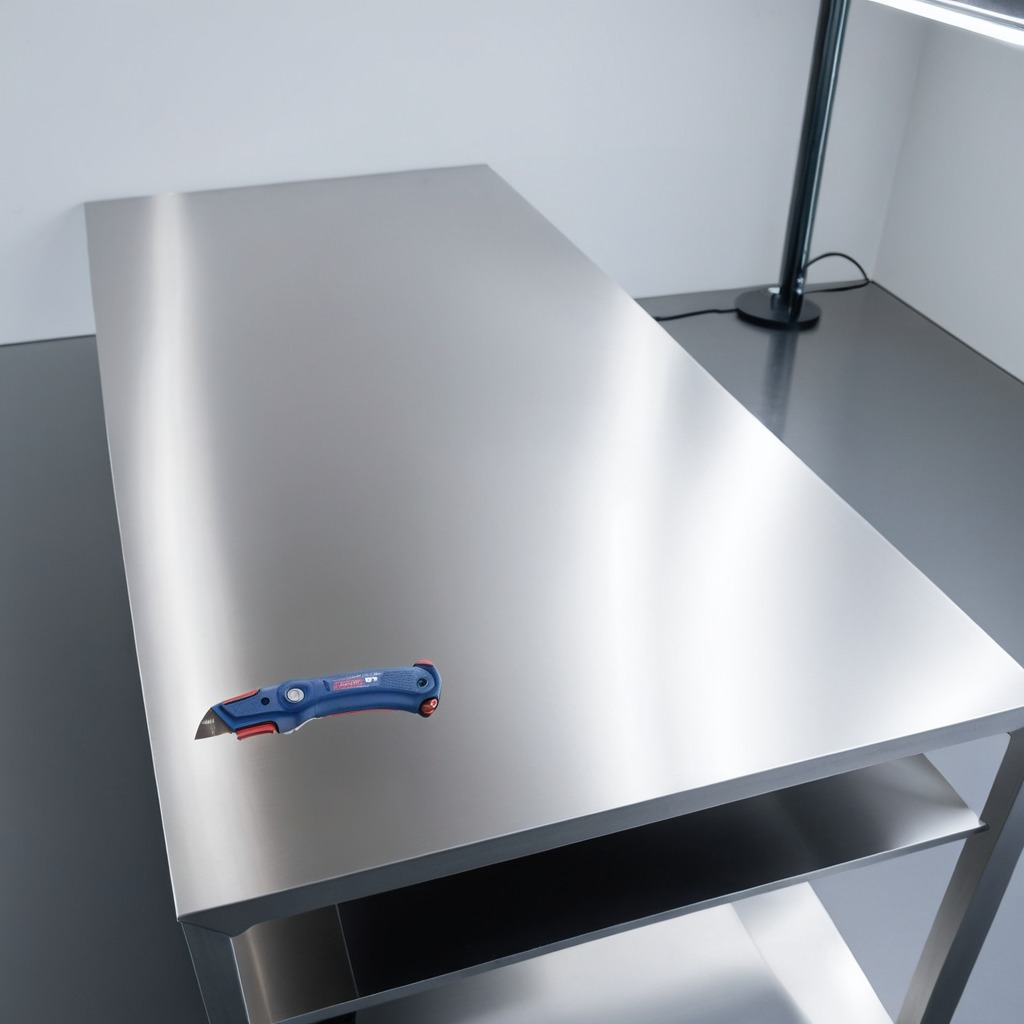
A utility knife is lying on the stainless steel table.